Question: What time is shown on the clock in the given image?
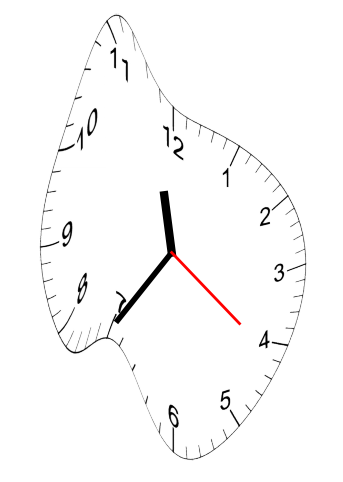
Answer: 11:35:21